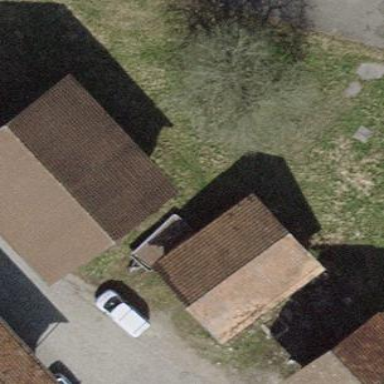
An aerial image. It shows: Shed building.